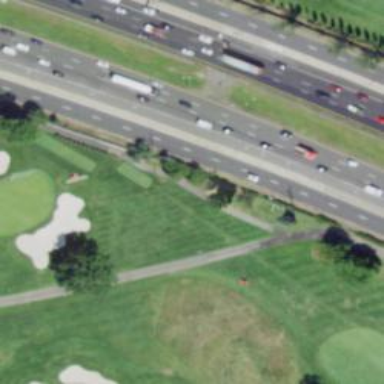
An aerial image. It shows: Rough grassy area used for golf.